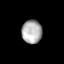
Tissue: lung
Cell type: Myeloid cells
Senescence score: 0.2369
Nuclear area (px): 467
Mean DAPI intensity: 172.289